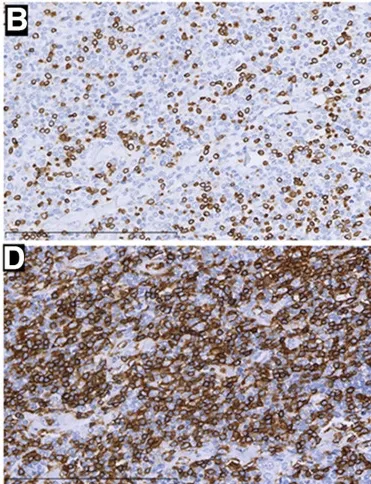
H&E staining and immunohistochemistry pictures of the mass (x400). But was negative for CD3.
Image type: pathology (immunostaining)